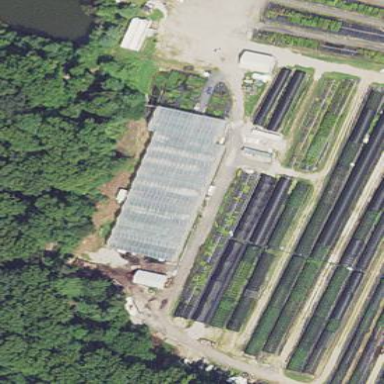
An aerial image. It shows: Greenhouse.